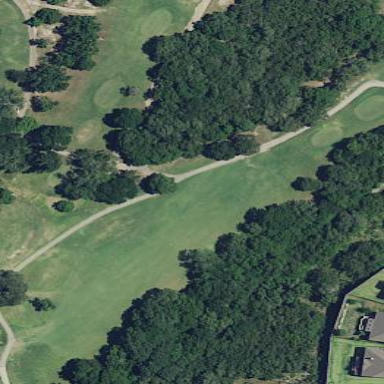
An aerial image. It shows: Golf rough area.